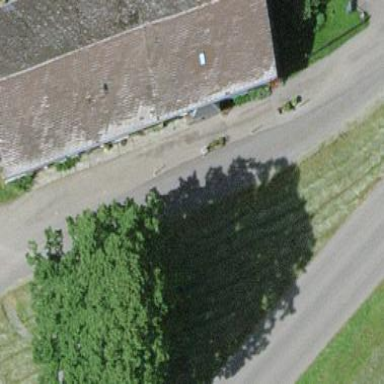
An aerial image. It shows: Gabled roof on farm auxiliary building.